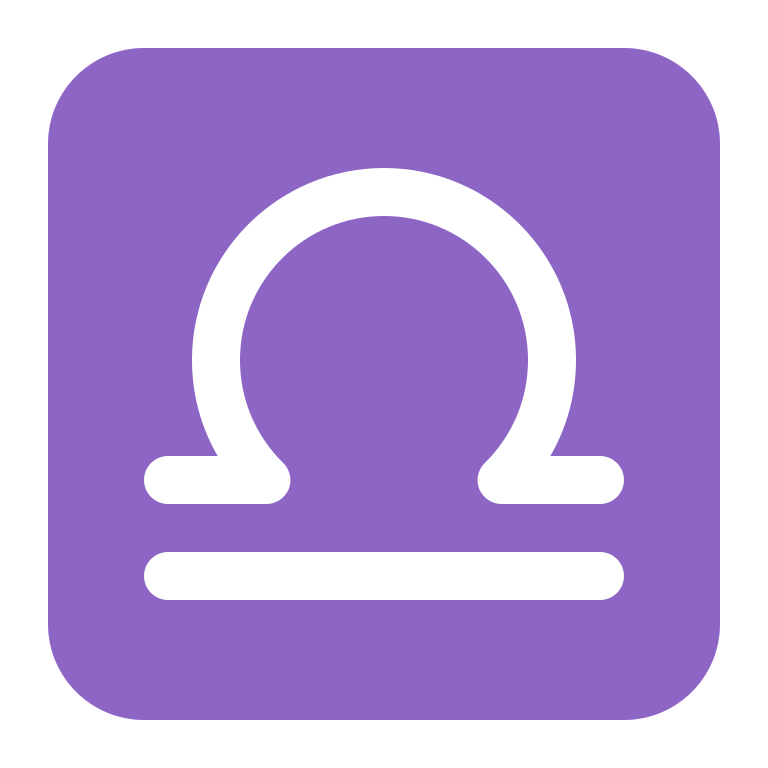
libra flat